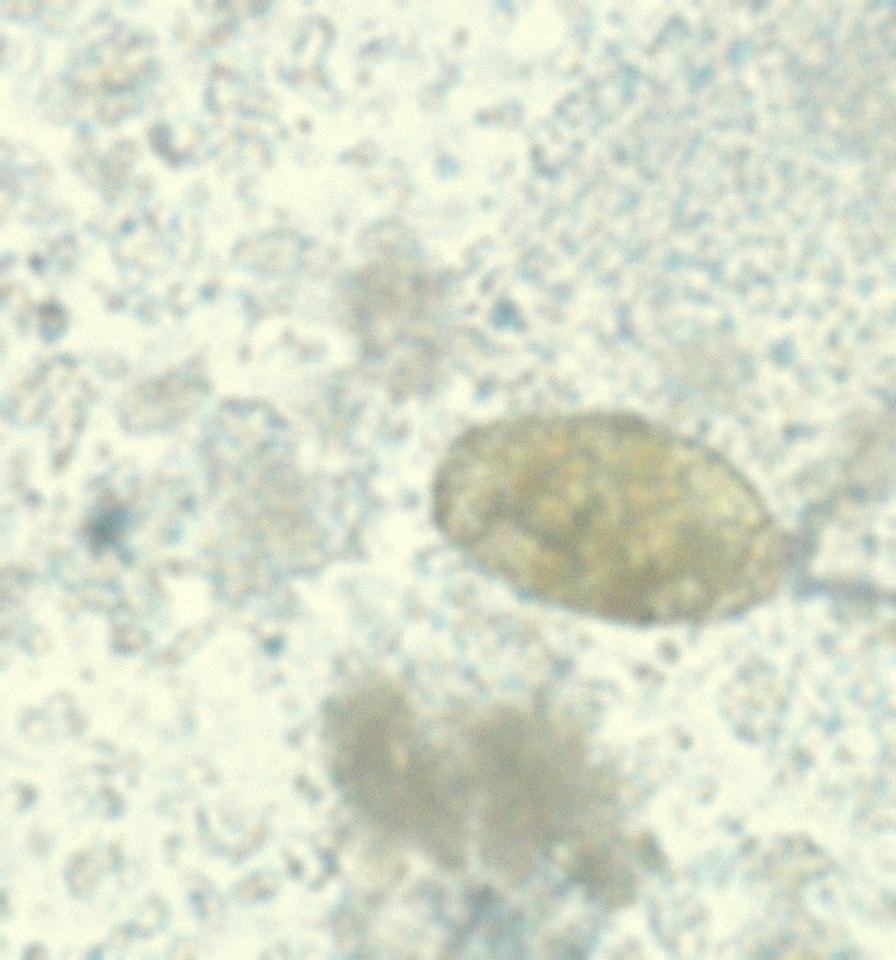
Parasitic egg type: Paragonimus spp